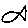
Label: fish